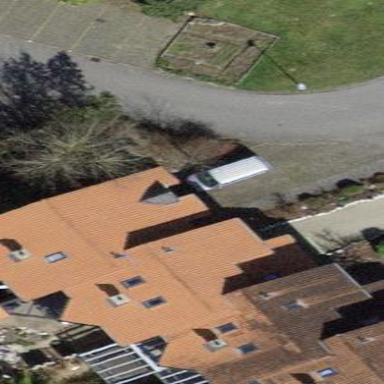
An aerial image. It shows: Building with tile roof.